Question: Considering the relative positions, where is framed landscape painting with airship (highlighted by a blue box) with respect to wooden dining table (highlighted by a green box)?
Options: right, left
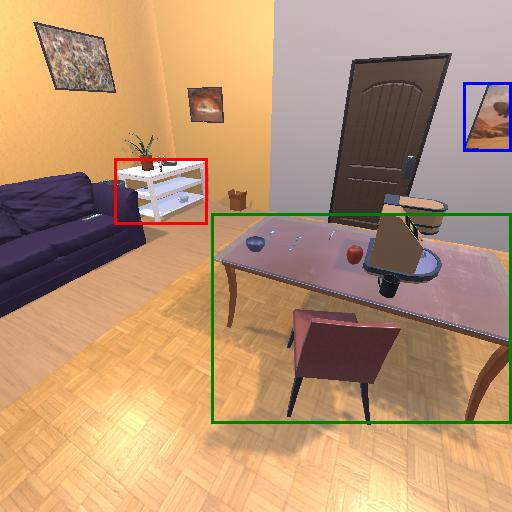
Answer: right